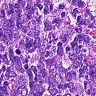
Metastatic tissue present: no